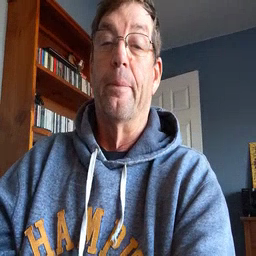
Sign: same